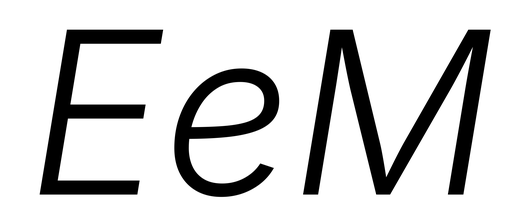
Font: Inter-Italic_Light_Italic